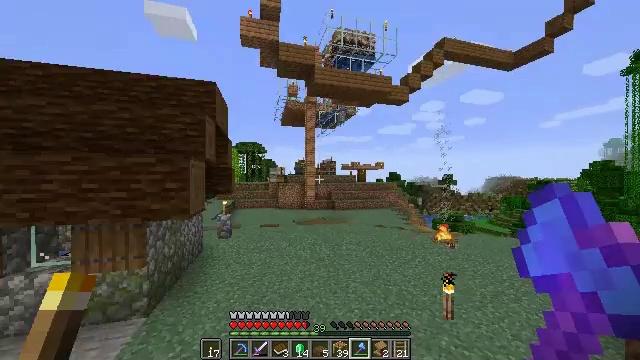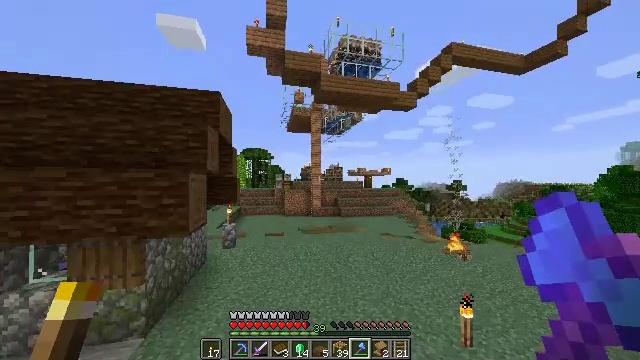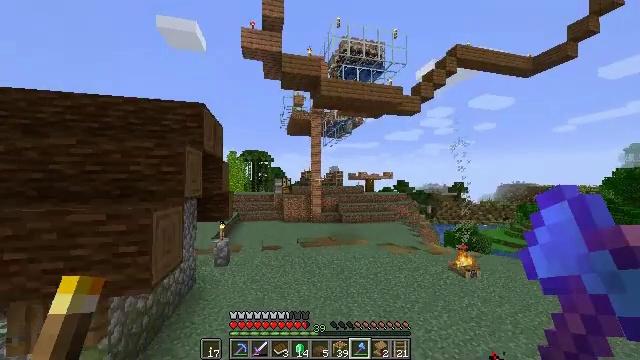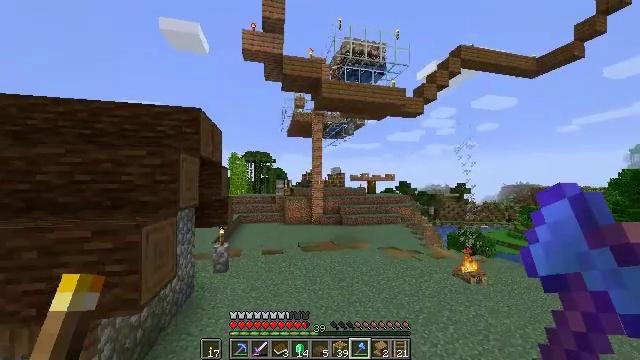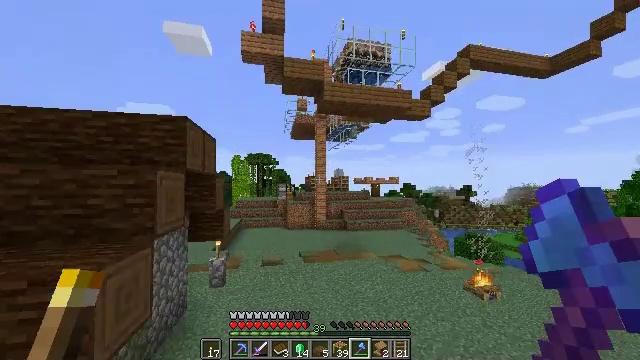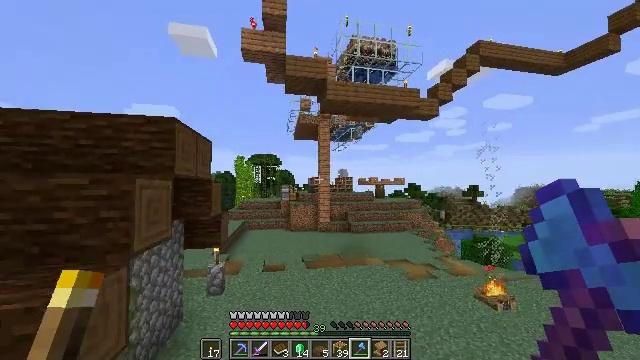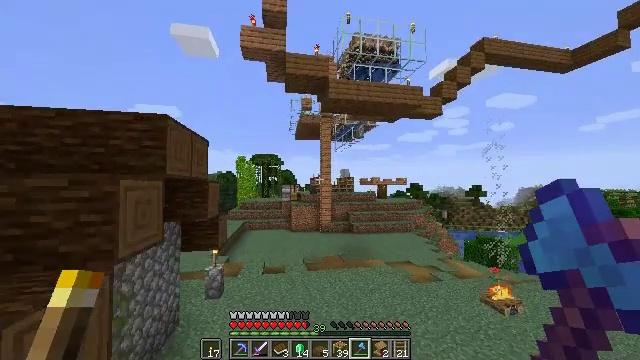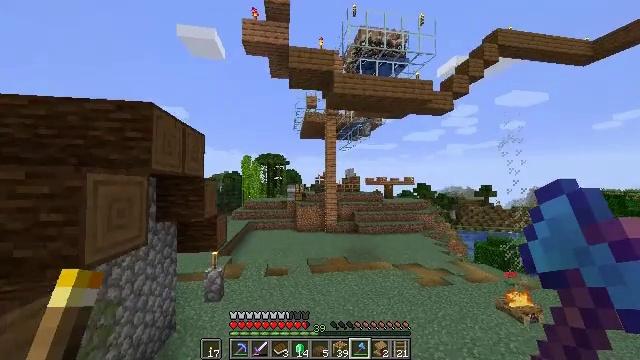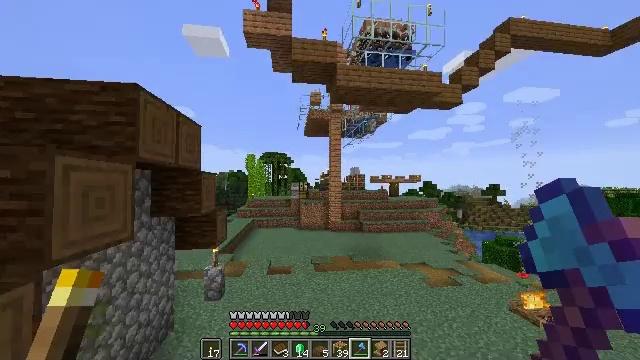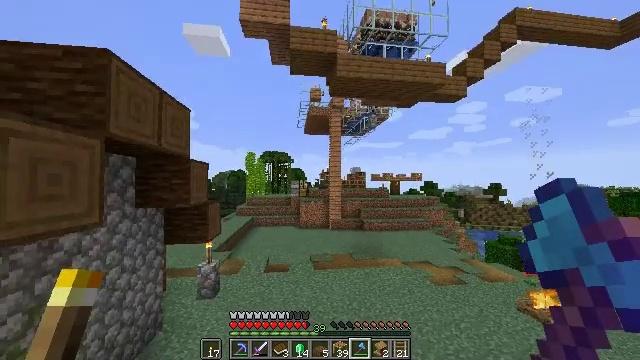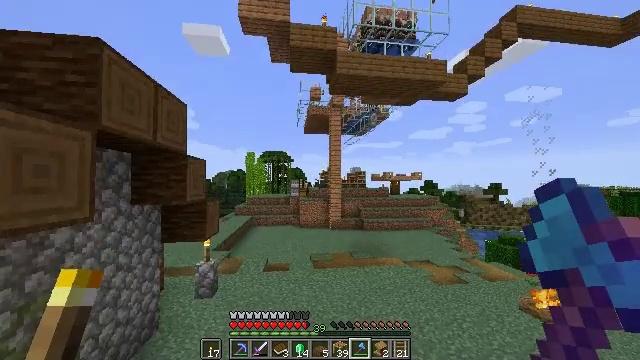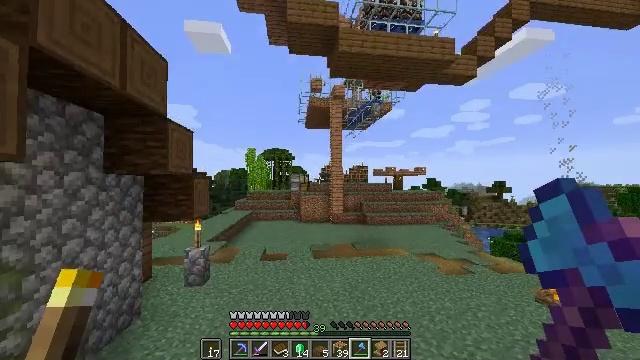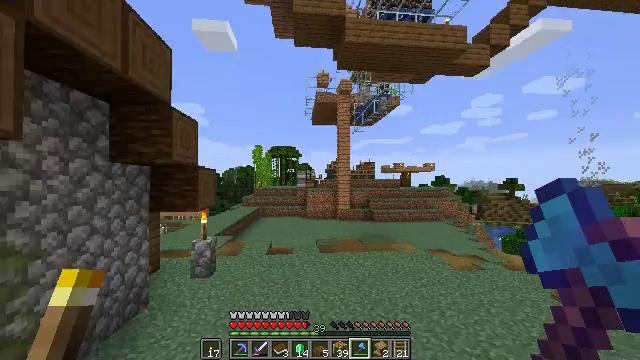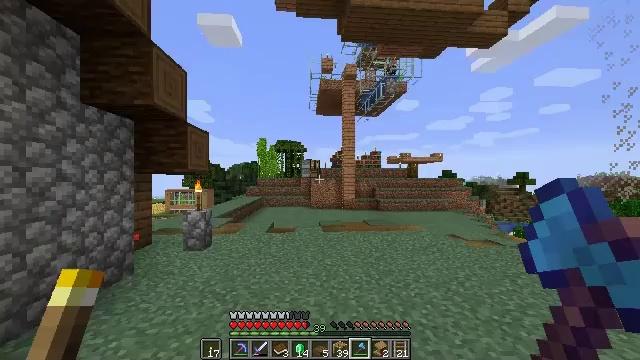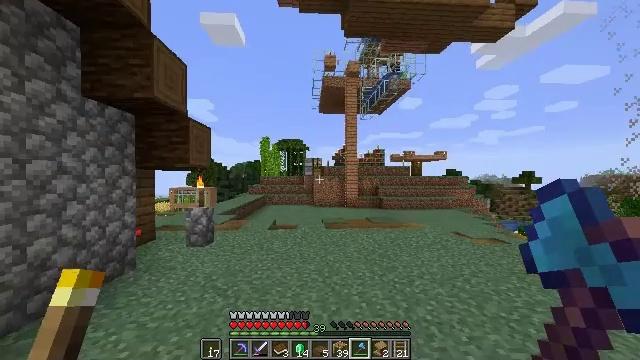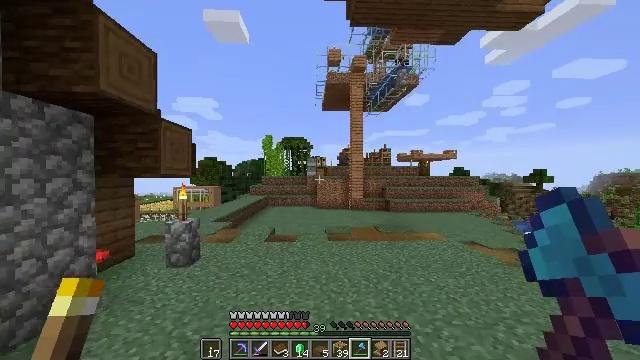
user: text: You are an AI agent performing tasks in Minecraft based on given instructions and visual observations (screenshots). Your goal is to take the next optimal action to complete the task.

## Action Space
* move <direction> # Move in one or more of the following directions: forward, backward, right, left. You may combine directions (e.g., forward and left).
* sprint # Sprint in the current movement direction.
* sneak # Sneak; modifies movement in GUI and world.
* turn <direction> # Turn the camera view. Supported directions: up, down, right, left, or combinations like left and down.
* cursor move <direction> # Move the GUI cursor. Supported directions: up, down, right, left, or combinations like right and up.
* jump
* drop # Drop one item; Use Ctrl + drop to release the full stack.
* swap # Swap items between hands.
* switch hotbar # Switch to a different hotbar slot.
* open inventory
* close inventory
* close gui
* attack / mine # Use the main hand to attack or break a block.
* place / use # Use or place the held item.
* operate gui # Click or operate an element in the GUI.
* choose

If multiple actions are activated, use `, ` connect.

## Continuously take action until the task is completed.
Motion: motion action
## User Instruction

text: Collect the spruce slab.
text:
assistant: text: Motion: move forward, sprint, turn left and up, jump
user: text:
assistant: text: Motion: move forward, sprint, jump
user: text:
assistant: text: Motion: move forward, sprint, jump
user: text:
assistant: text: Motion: move forward, jump
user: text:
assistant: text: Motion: move forward, turn left, jump
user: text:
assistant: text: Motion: move forward, jump
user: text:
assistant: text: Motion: move forward, turn left, jump
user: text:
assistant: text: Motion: move forward, turn left, jump
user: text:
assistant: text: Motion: move forward, jump
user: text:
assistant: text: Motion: move forward, jump
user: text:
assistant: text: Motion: move forward, jump
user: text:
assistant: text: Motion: move forward, sprint, turn left, jump
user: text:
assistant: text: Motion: move forward, sprint, turn left, jump
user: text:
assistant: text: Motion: move forward, sprint, jump
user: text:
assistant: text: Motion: move forward, sprint, turn left, jump
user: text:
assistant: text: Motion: move forward, turn left, jump
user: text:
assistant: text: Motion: move forward, jump
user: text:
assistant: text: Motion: move forward, turn left, jump
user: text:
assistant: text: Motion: move forward, jump
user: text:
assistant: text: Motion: move forward, jump
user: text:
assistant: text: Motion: move forward, jump
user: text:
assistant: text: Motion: move forward, jump
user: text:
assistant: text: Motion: move forward, turn left, jump
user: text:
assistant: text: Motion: move forward, jump
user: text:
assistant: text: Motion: move forward, sprint, jump
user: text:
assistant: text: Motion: move forward, sprint, jump
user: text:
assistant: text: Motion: move forward, sprint, jump
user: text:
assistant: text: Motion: move forward, sprint, jump
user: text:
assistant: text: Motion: move forward, jump
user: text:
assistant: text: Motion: move forward, turn left, jump